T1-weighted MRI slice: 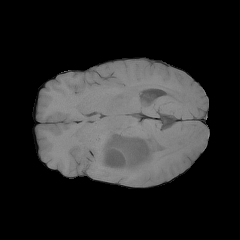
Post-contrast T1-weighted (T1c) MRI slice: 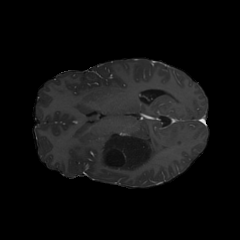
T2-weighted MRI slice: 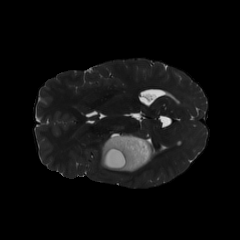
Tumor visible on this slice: yes